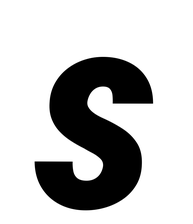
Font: Roboto-Italic_Condensed_ExtraBold_Italic